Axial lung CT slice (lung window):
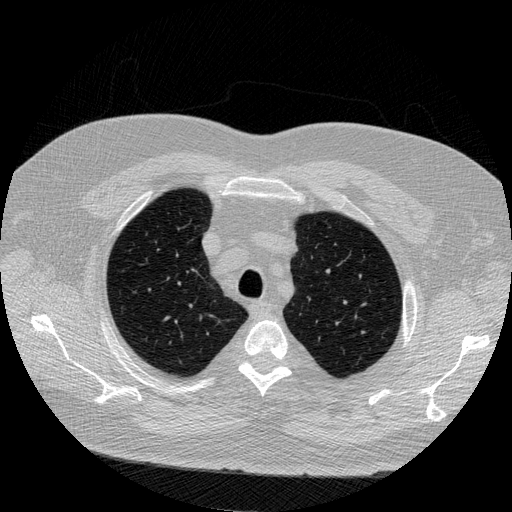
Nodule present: no